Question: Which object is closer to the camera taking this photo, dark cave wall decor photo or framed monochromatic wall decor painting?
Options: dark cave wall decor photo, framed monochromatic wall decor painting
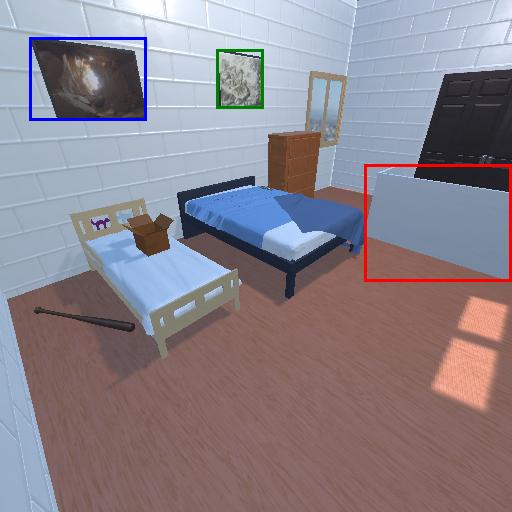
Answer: dark cave wall decor photo